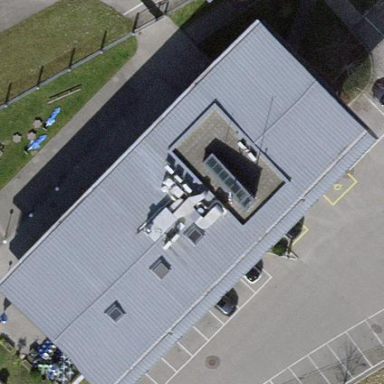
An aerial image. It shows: Flat-roofed office building located at airport terminal.